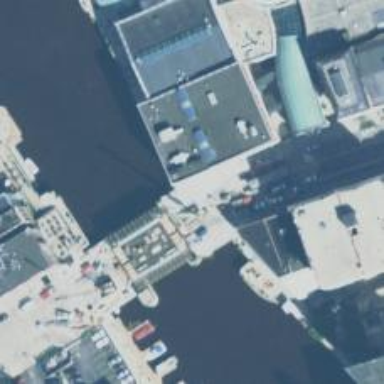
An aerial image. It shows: Footway road that includes lift bridge.